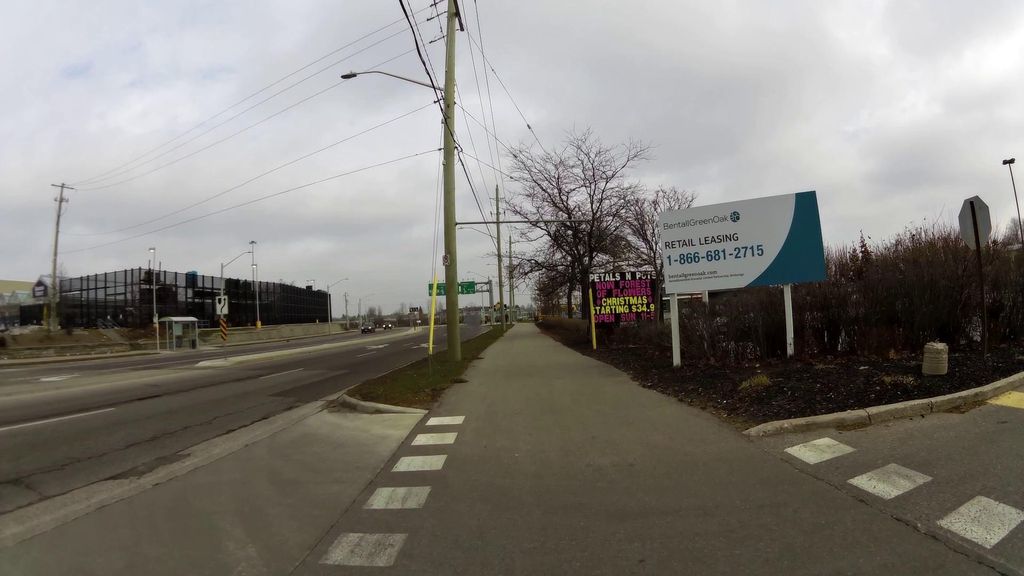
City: kitchener-waterloo